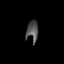
Tissue: lung
Cell type: Myeloid cells
Senescence score: 0.226
Nuclear area (px): 236
Mean DAPI intensity: 80.975